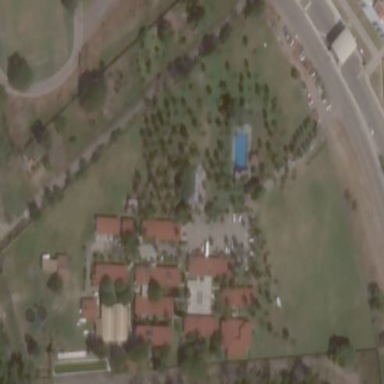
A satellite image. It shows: School.